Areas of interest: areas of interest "Cloud Stream Town"
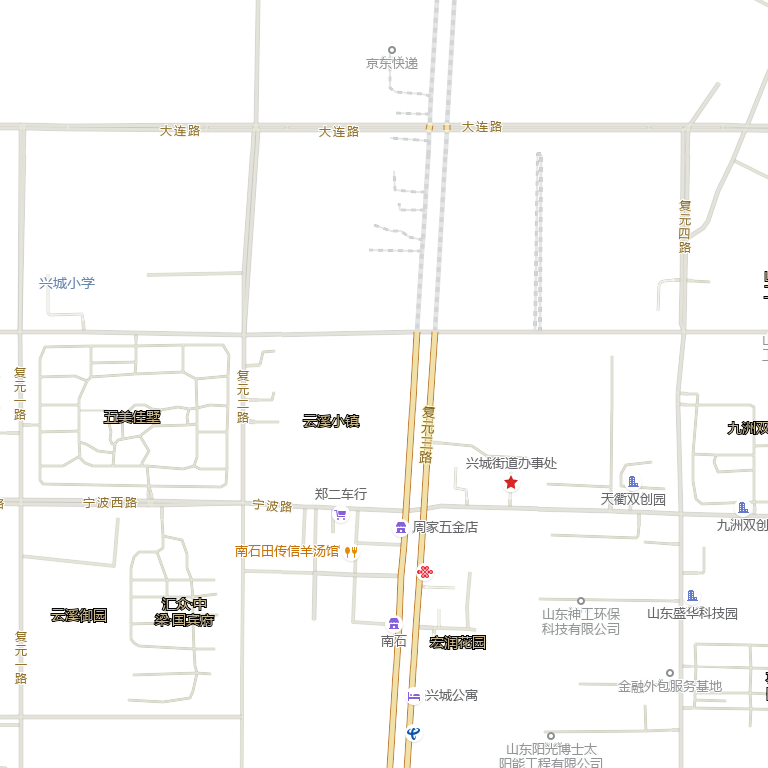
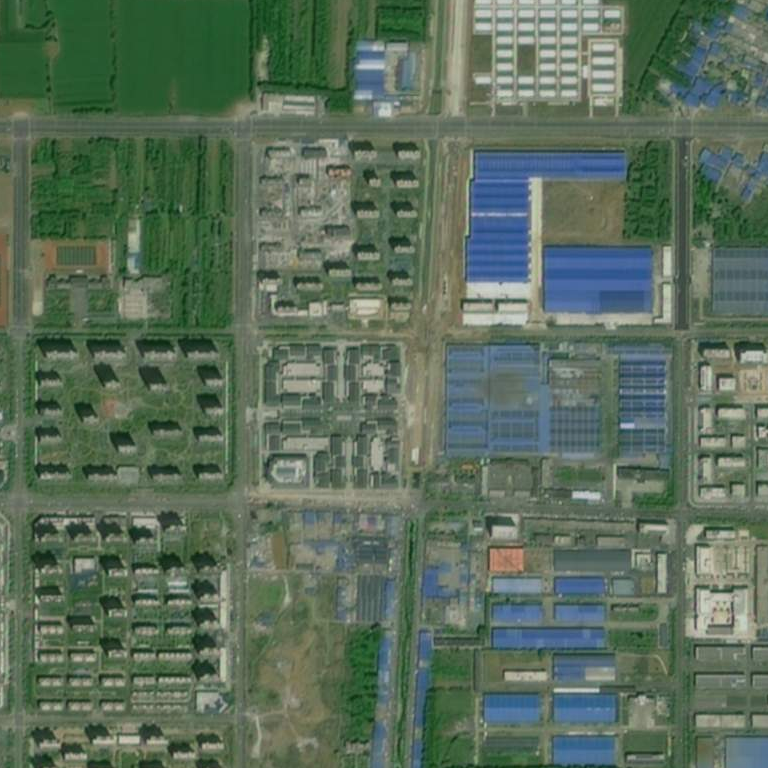